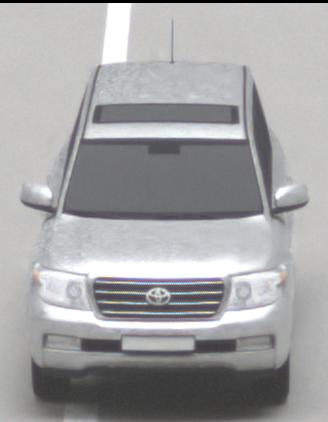
Make: Toyota
Model: Land Cruiser V8 4.7
Detailed model: Land Cruiser V8 (J20)
Model produced from: 2008/03
Model produced until: 2009/11
Doors: 5
Color: white
Road condition: dry road
Daytime: midday
Contrast: medium contrast